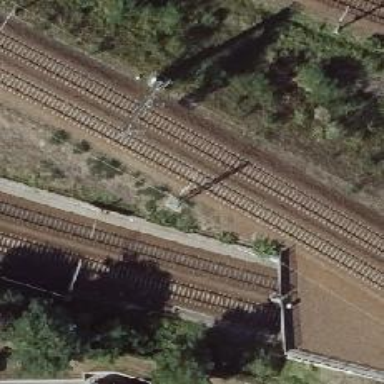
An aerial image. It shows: Railway milestone with catenary mast.